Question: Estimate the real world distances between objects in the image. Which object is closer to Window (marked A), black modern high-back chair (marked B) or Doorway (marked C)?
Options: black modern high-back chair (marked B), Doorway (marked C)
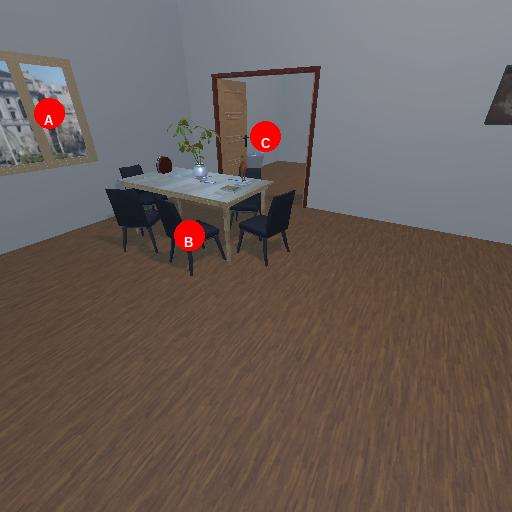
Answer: black modern high-back chair (marked B)